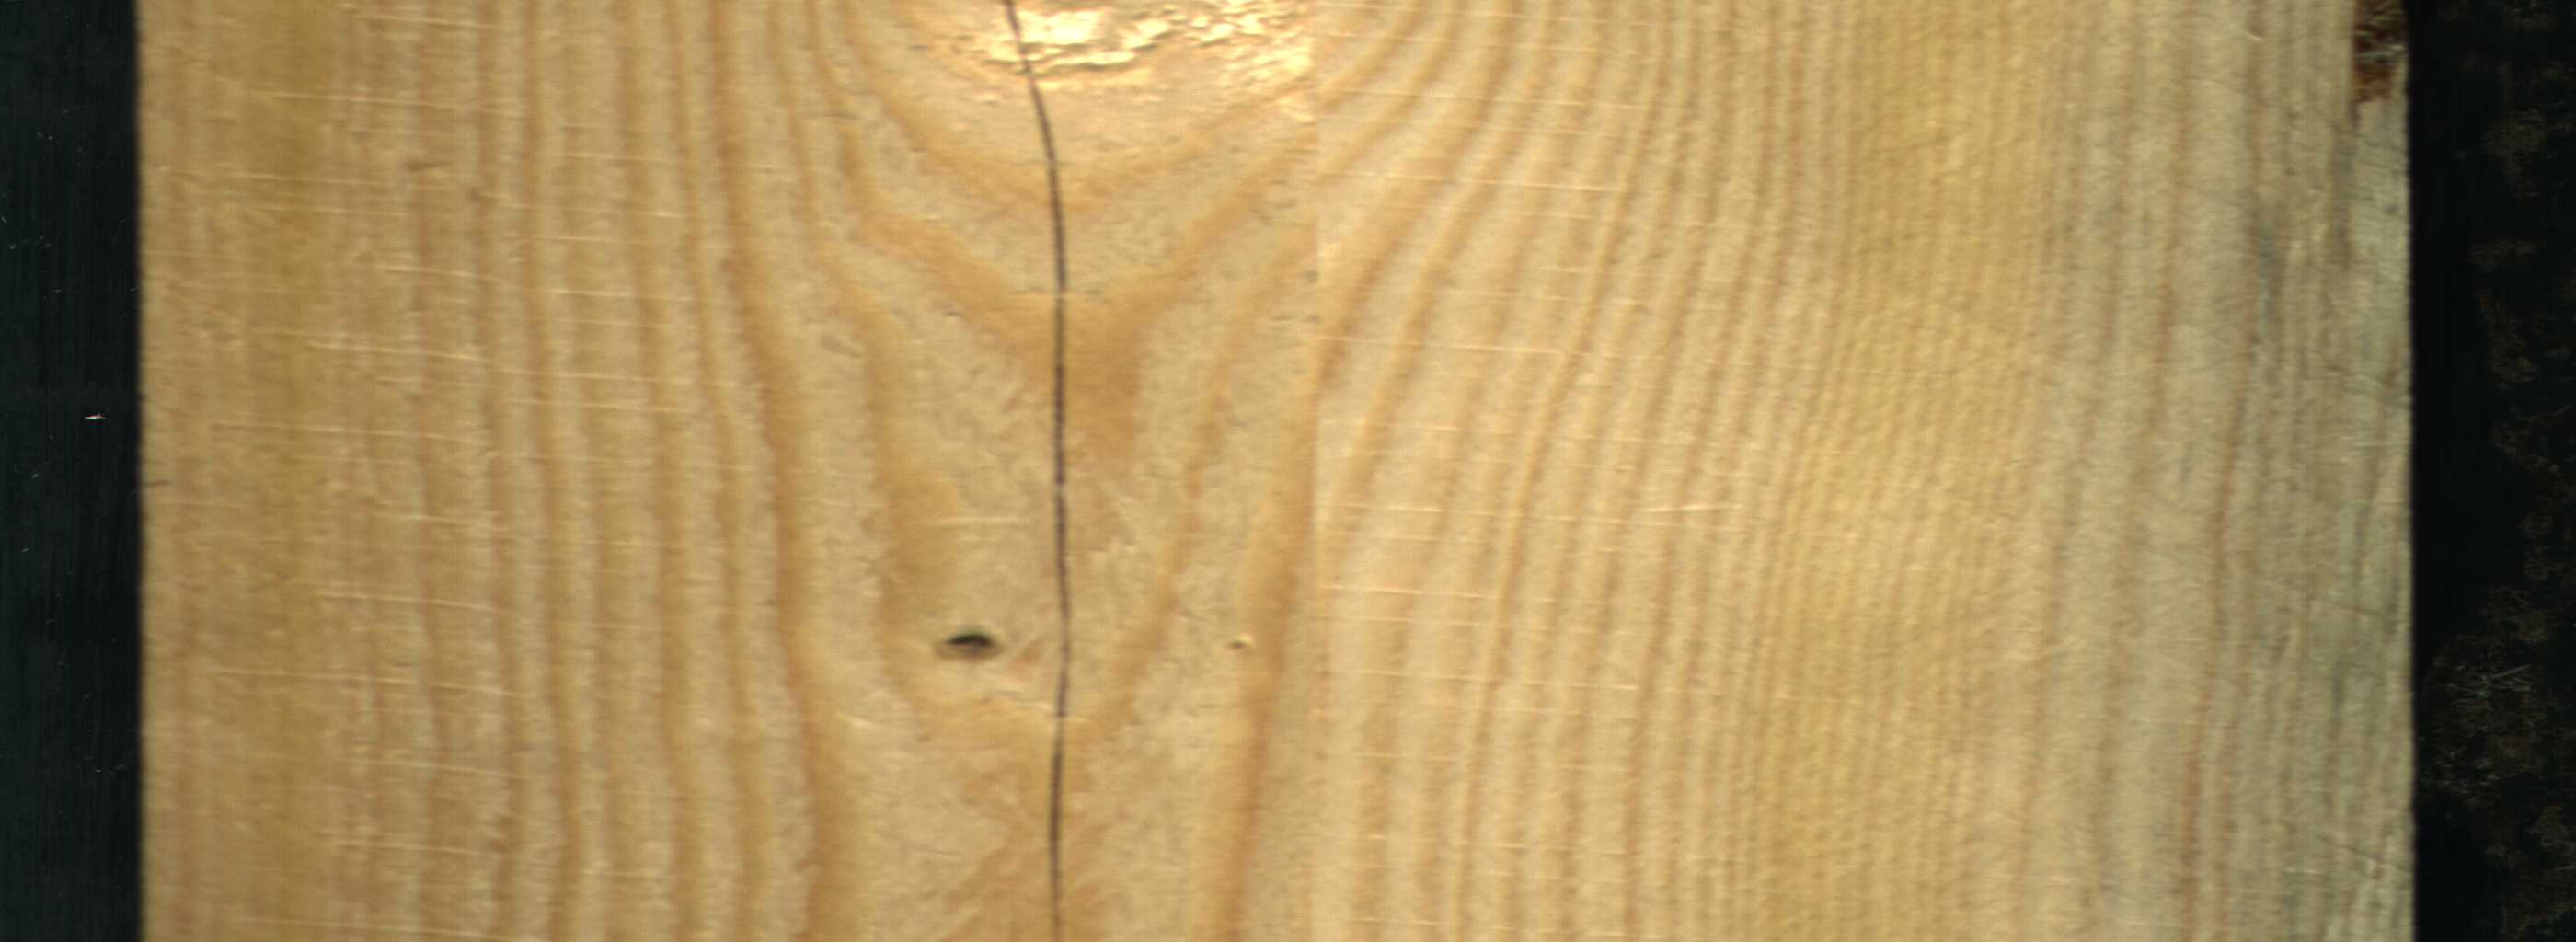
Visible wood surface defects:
Blue_Stain
resin
Crack
Live_Knot